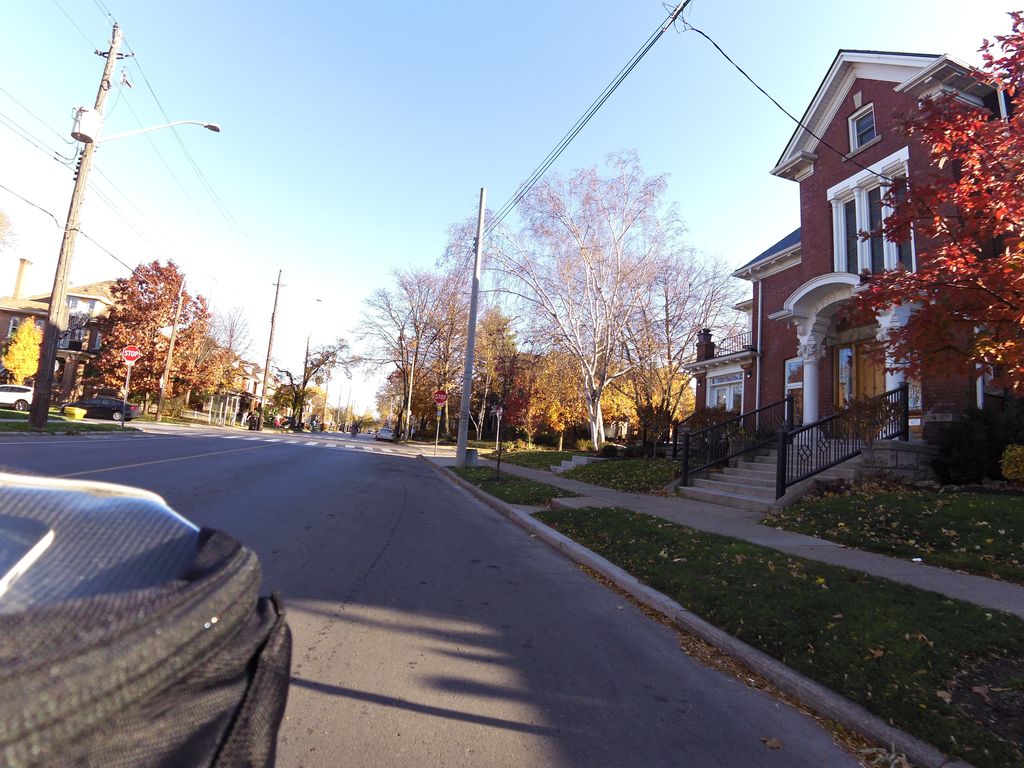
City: hamilton